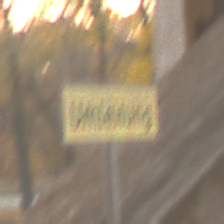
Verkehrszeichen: Umleitungsankuendigung
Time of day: SunriseSunset
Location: Roofed (Suburban)
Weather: Clear
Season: NotSpecified
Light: Natural